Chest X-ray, PA view. Patient: 35 years old, sex F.
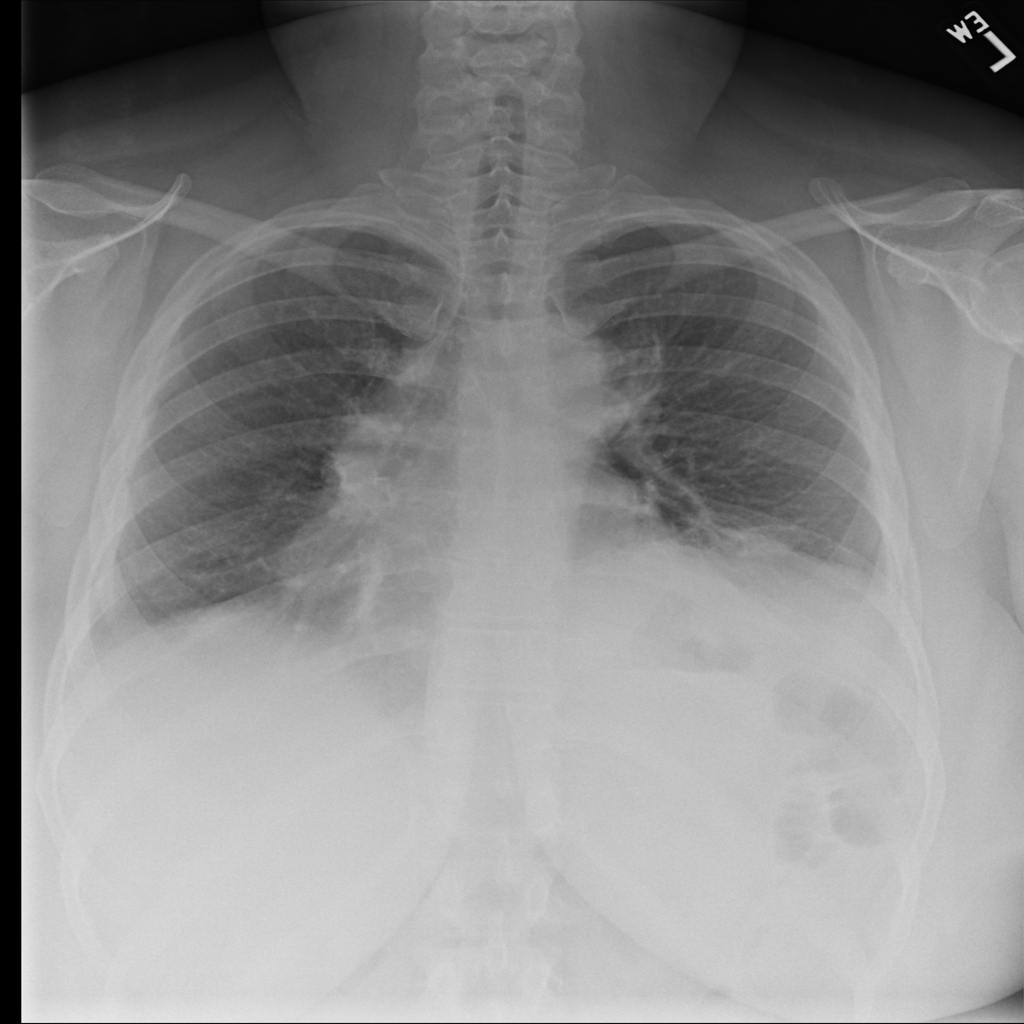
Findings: No Finding